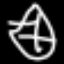
Label: diamond